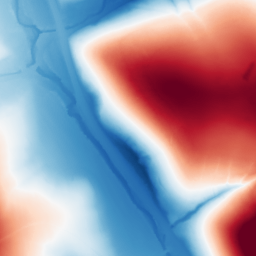
Category: classical
Decomposition family: gaussian
Decomposition parameters: sigma: 100
Upsampling method: sinc_blackman
Upsampling parameters: scale: 2
kernel_size: 16
Upsampling scale: 2